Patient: sex F, age 56
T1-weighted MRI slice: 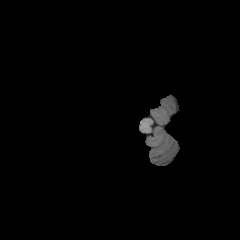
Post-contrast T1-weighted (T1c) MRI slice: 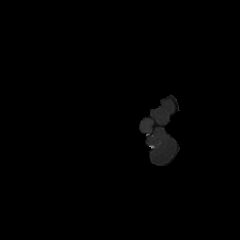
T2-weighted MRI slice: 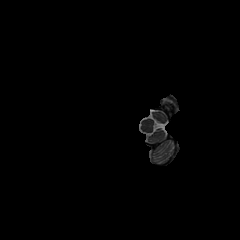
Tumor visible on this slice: no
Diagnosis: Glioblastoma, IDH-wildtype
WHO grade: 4